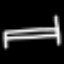
Label: bed